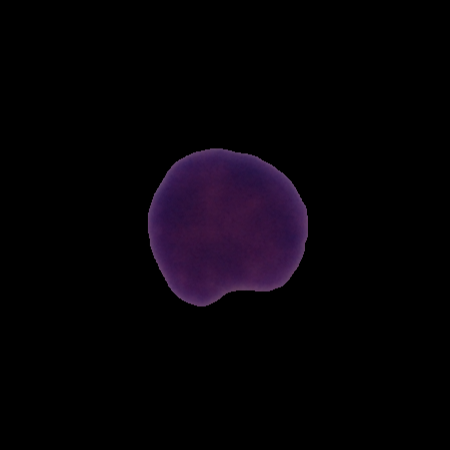
Label: healthy